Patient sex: F
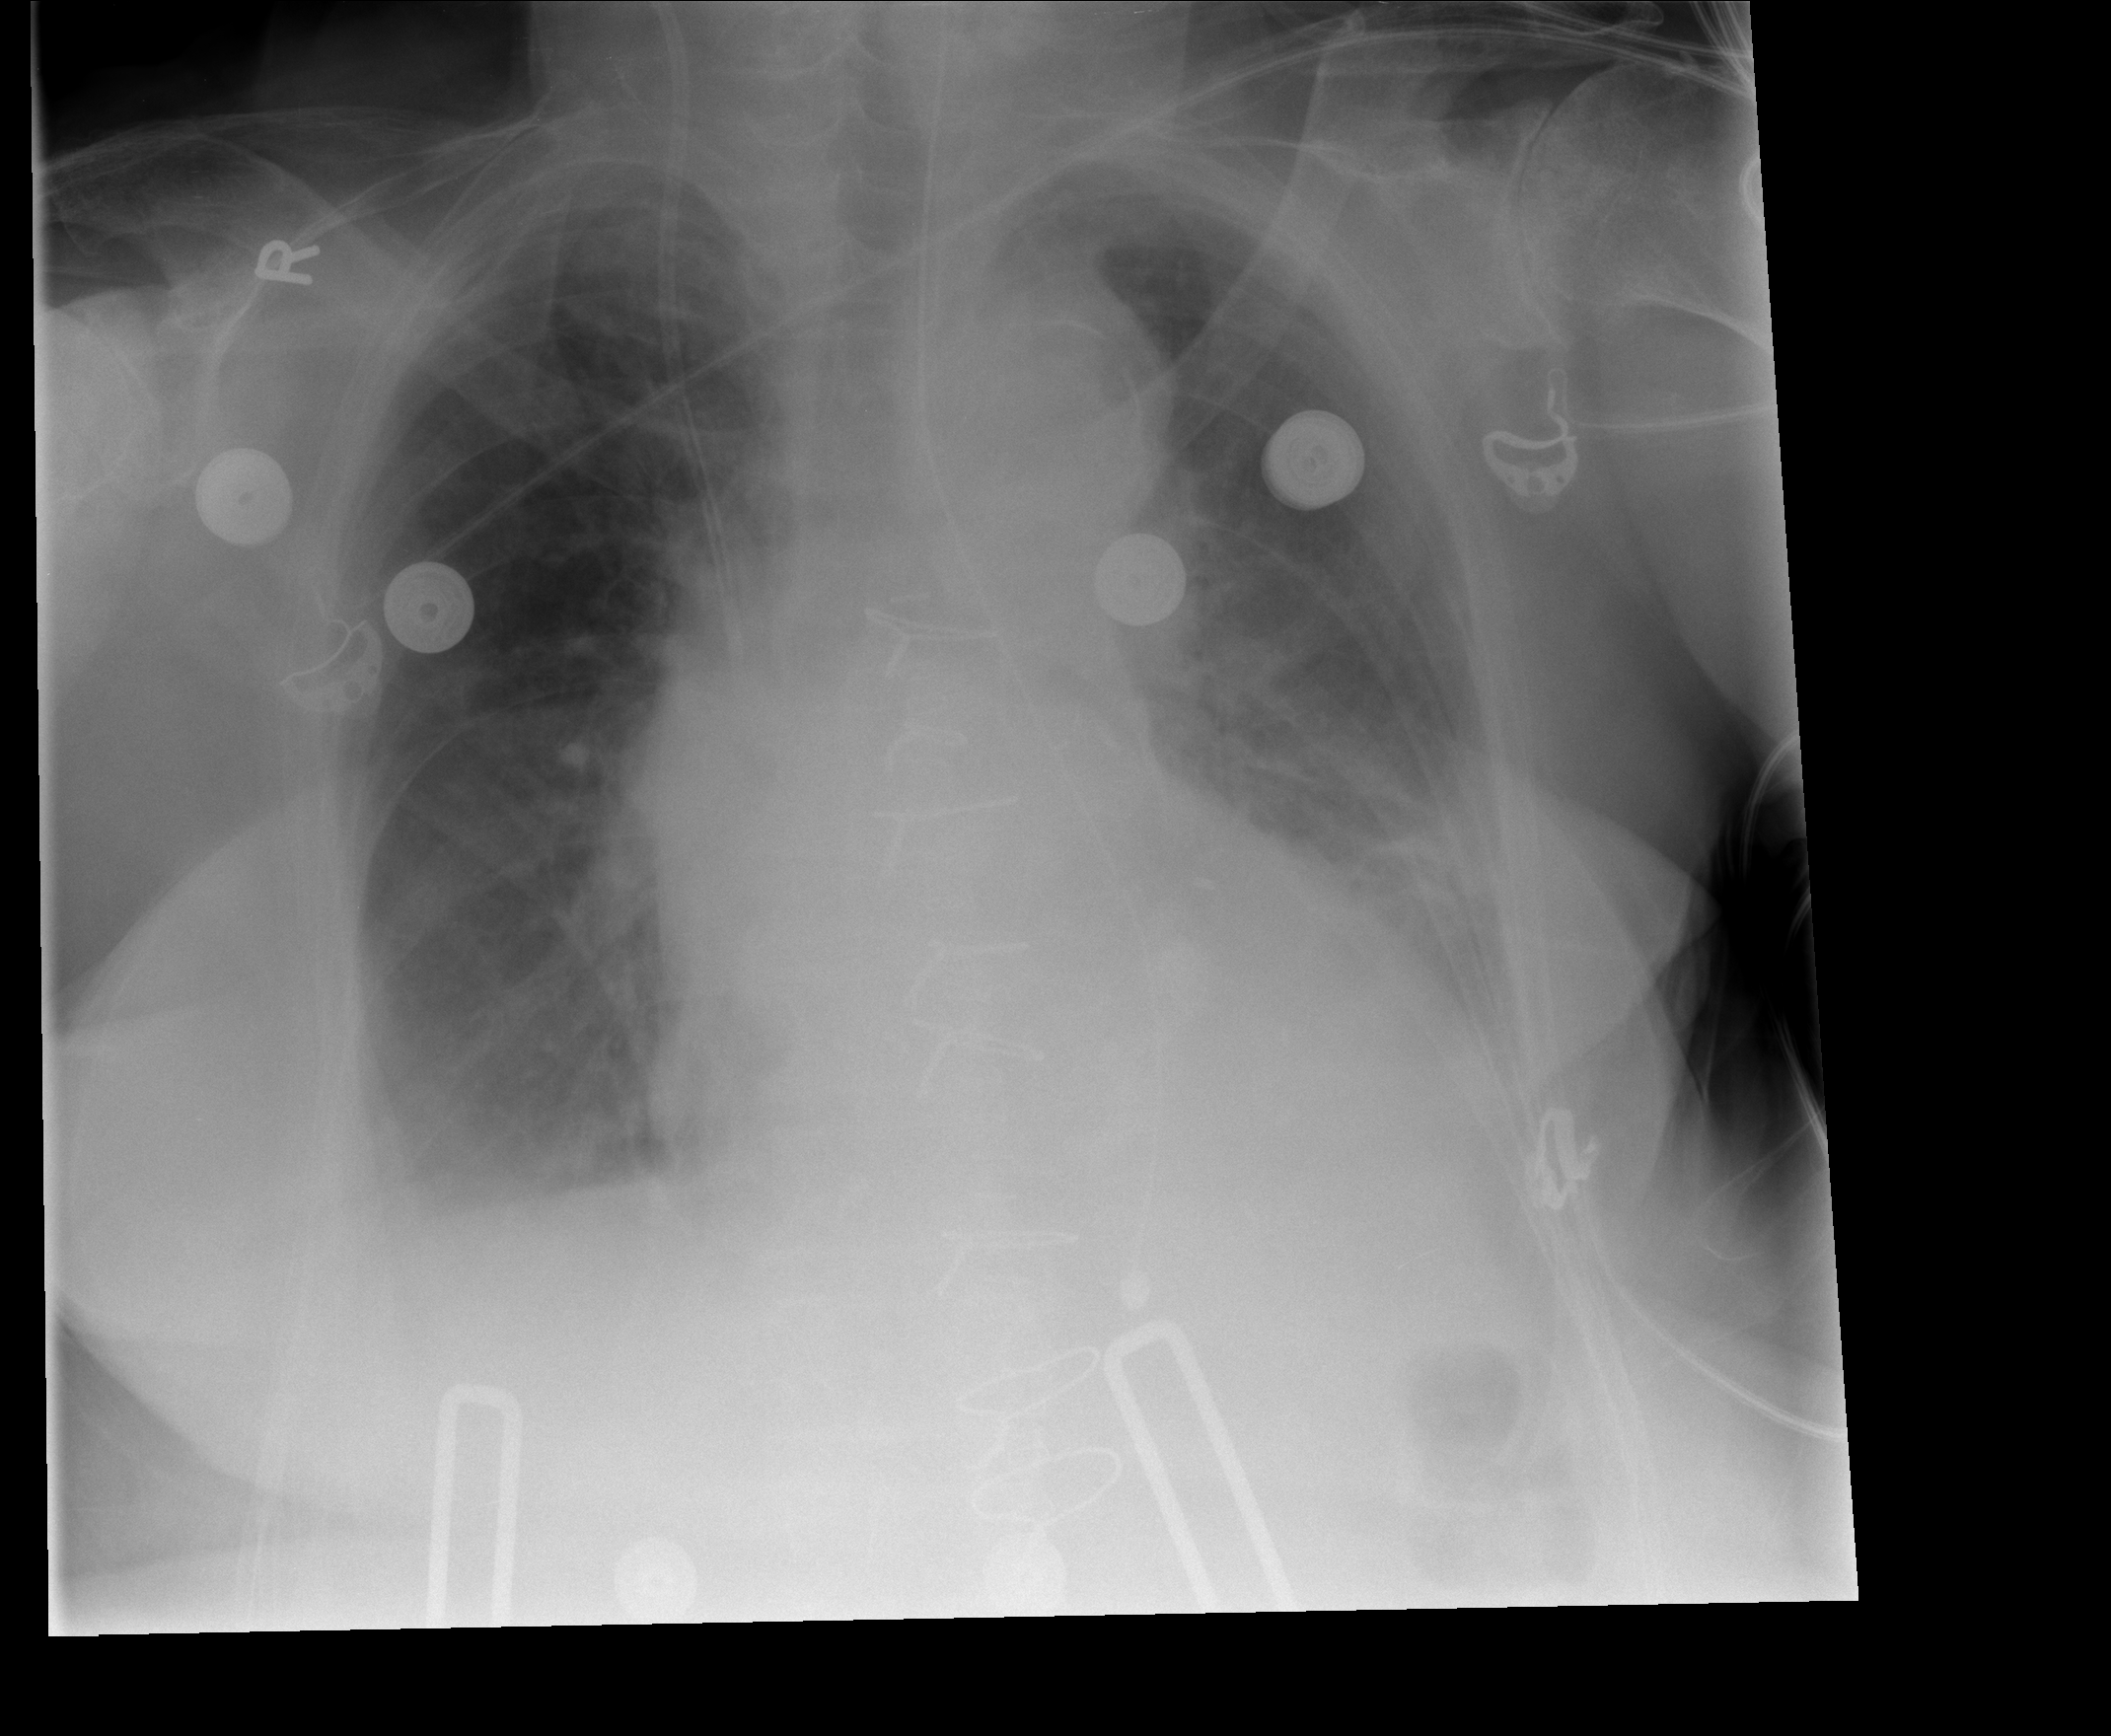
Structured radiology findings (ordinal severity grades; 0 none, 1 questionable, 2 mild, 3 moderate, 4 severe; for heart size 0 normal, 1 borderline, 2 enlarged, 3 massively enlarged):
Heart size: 1
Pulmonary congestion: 2
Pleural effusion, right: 2
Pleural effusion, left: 2
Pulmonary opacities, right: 0
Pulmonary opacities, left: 2
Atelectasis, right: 2
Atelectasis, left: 3